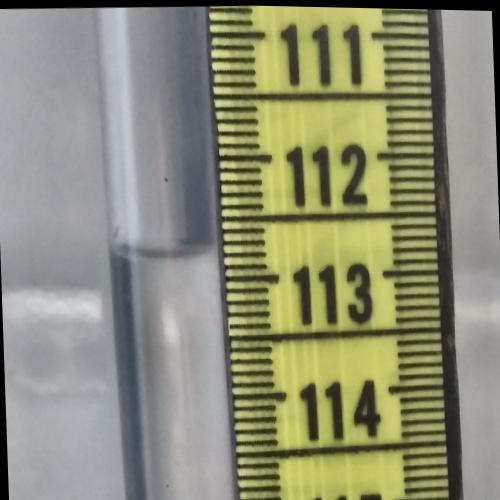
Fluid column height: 112.8 cm